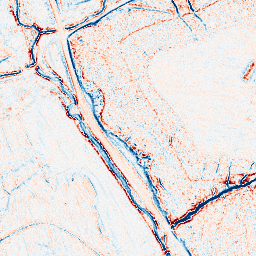
Category: edge_preserving
Decomposition family: anisotropic_diffusion
Decomposition parameters: iterations: 20
kappa: 50
gamma: 0.05
Upsampling method: quartic
Upsampling parameters: scale: 2
Upsampling scale: 2